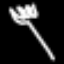
Label: fork